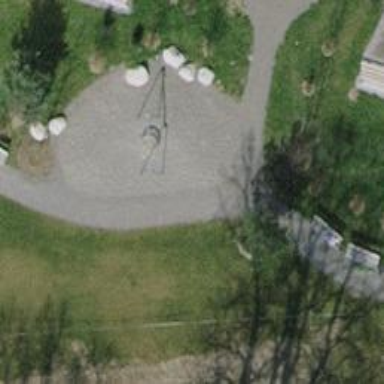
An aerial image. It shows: Playground area for leisure land.